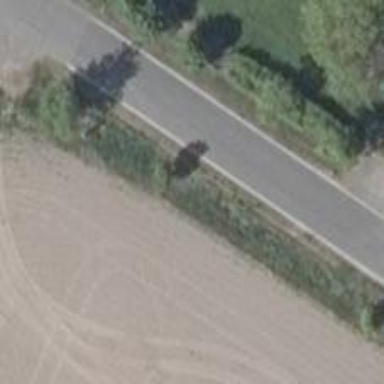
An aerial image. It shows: Tertiary road with asphalt surface.